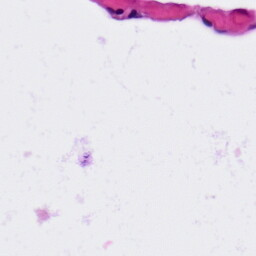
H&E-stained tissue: Lung